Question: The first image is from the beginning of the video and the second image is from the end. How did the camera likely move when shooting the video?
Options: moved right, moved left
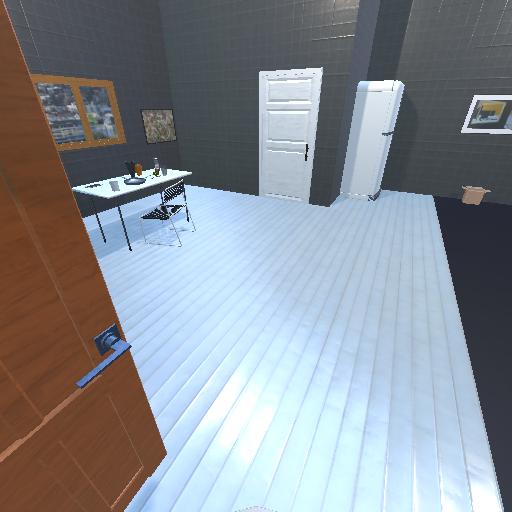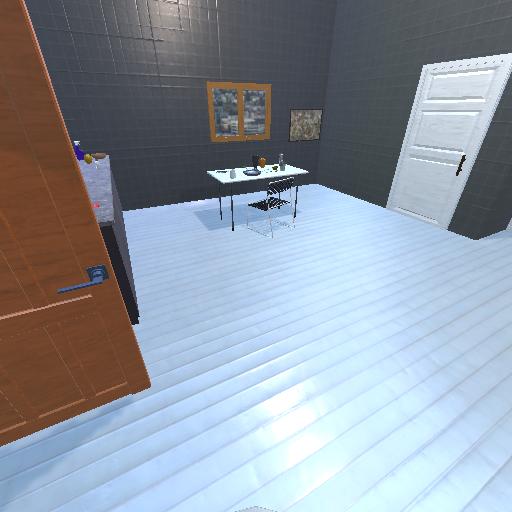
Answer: moved right